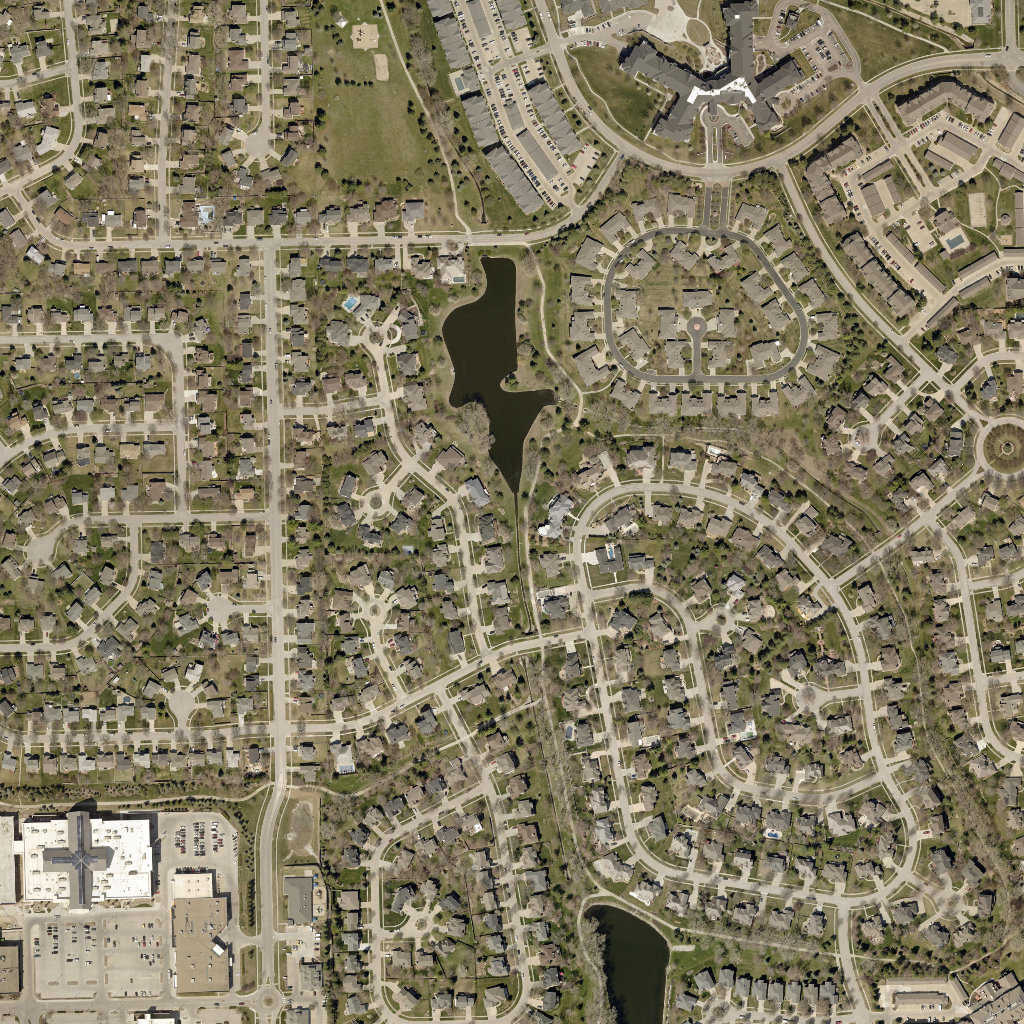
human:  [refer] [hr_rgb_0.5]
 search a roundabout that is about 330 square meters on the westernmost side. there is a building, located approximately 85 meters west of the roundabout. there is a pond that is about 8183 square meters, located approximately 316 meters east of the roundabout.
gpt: <box>[[24, 96, 27, 99, 0]]</box>

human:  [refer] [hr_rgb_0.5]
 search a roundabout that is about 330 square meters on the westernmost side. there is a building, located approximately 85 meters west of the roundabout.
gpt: <box>[[24, 96, 27, 99, 0]]</box>

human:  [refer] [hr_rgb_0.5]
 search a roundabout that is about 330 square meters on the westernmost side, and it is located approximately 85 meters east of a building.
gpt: <box>[[24, 96, 27, 99, 0]]</box>

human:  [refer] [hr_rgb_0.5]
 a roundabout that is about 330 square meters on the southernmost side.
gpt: <box>[[24, 96, 27, 99, 0]]</box>